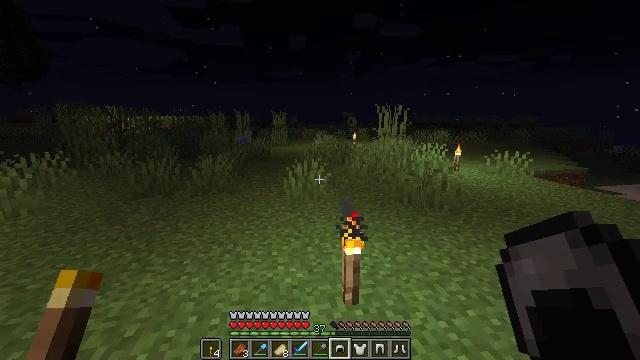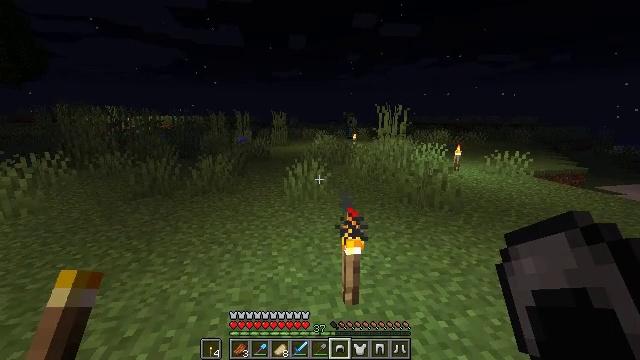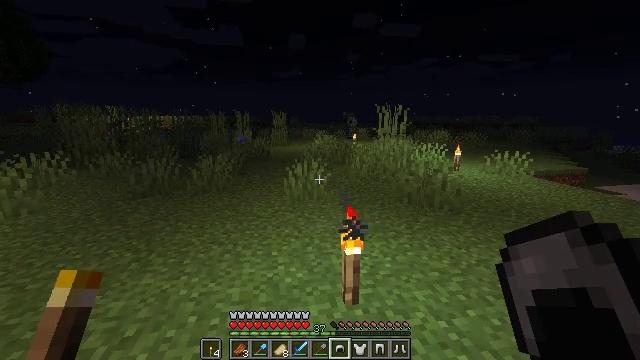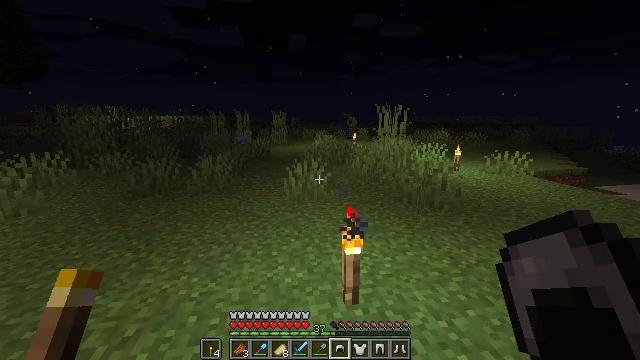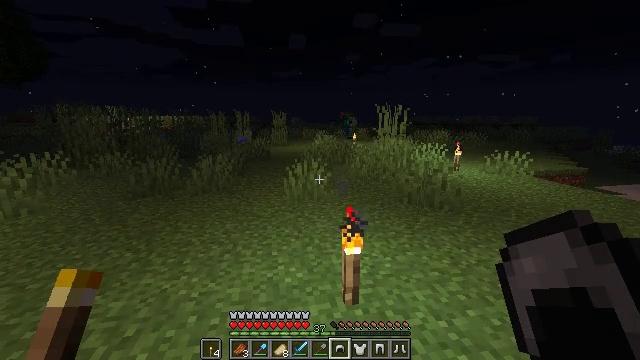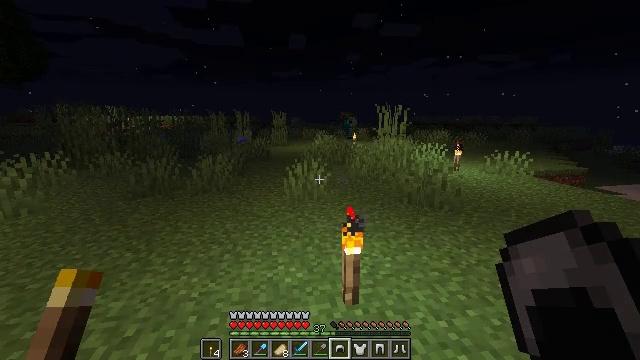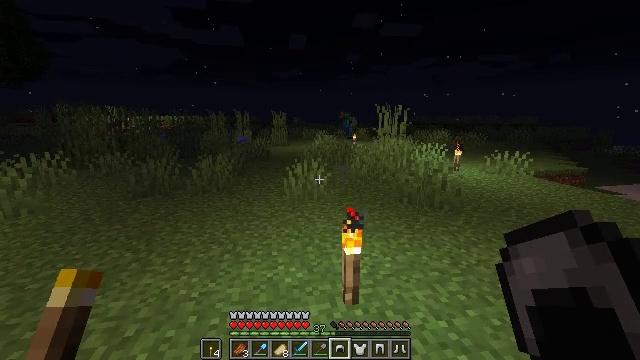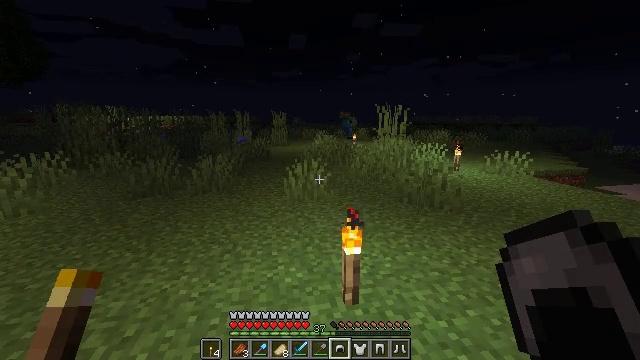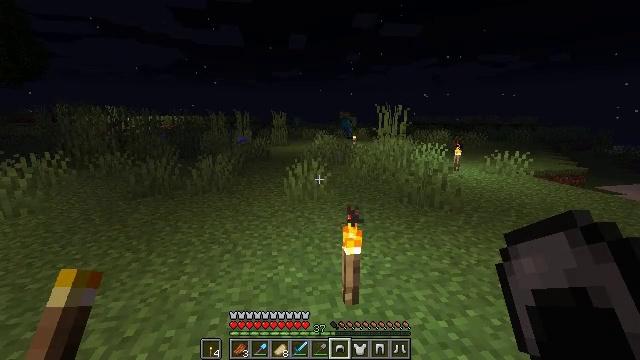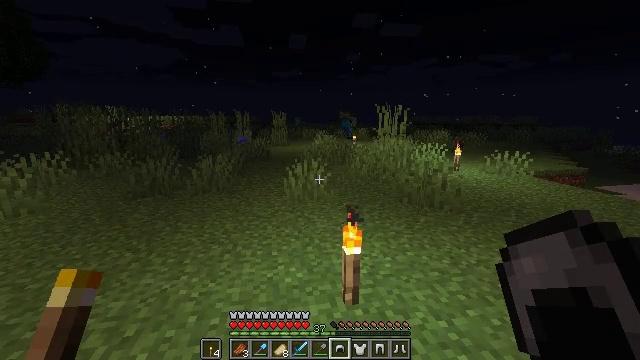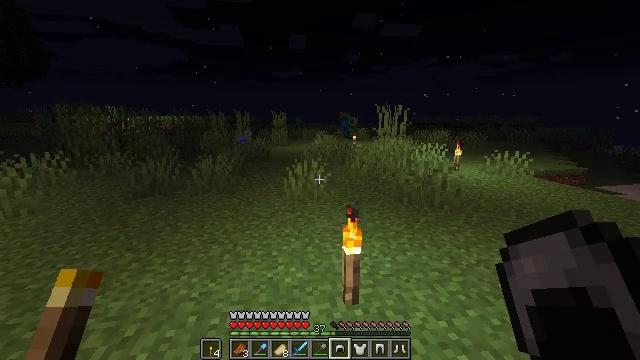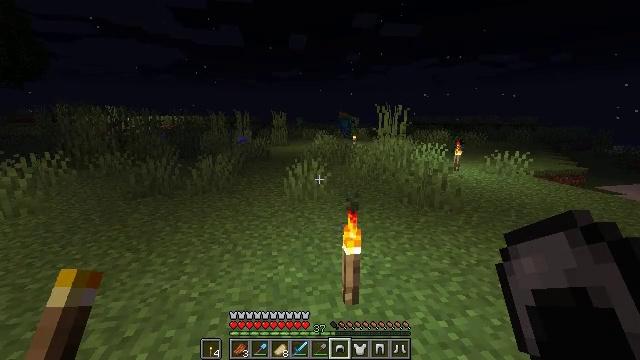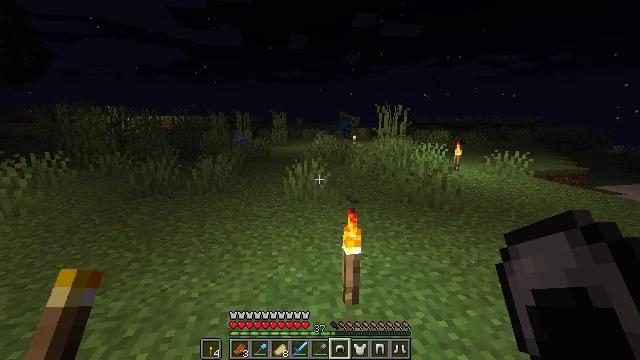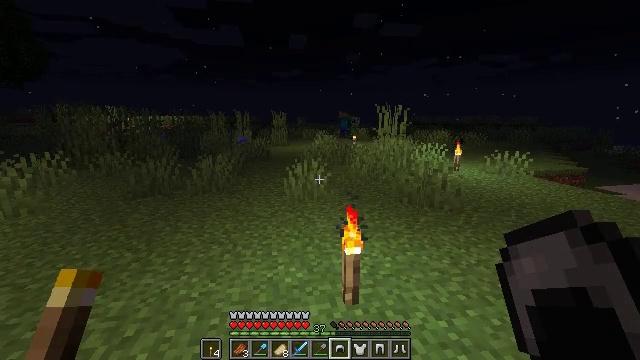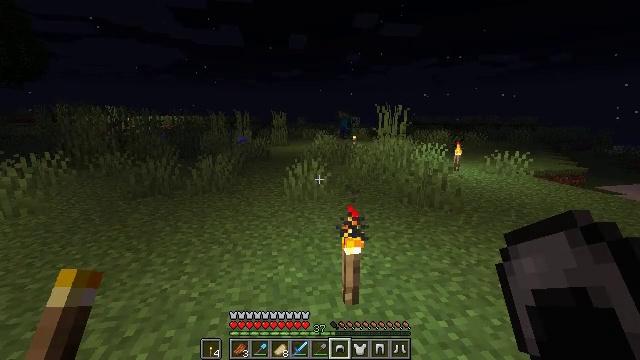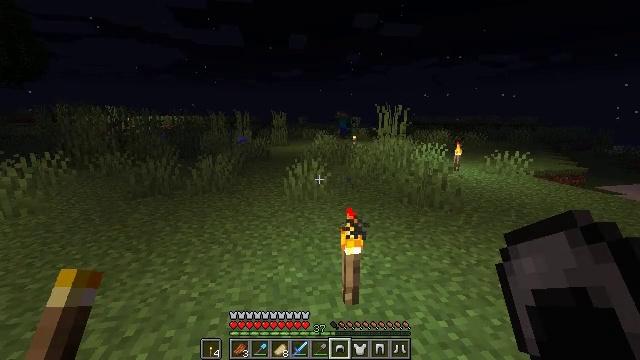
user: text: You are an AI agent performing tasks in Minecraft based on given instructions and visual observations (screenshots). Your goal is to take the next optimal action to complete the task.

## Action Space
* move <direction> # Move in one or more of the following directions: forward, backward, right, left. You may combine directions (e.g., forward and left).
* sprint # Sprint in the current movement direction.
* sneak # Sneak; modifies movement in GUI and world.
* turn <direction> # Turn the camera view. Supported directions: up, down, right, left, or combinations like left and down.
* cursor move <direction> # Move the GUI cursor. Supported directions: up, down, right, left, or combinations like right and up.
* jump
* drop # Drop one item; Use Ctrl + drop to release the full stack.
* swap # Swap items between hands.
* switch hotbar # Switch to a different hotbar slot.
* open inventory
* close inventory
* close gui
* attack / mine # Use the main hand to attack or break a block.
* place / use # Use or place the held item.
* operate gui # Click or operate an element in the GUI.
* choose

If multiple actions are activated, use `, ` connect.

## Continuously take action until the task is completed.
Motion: motion action
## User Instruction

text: Drop an iron helmet.
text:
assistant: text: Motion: no_op
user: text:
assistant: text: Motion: no_op
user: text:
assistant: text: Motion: no_op
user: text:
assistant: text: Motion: no_op
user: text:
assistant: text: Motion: no_op
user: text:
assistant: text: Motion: no_op
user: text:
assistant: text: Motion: no_op
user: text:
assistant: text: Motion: no_op
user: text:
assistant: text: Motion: no_op
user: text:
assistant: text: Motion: no_op
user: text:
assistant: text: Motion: no_op
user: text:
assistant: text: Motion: no_op
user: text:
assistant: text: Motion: no_op
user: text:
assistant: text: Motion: no_op
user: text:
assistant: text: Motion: no_op
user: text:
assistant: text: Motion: no_op
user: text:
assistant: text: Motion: no_op
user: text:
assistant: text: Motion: no_op
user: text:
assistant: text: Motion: no_op
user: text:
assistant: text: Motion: no_op
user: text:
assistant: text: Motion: no_op
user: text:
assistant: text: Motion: no_op
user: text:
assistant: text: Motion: turn left and down
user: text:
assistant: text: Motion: turn left and down
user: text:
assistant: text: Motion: move forward, turn left
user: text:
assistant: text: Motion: move forward, turn left and down
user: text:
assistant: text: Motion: move forward, turn left and down
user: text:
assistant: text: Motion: move forward, turn left
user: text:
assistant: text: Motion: move forward, sprint
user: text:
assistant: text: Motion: move forward, sprint, turn left and up